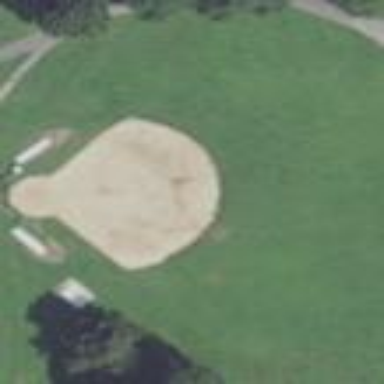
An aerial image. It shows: Baseball pitch for leisure land.